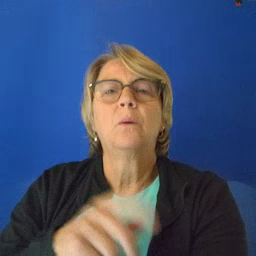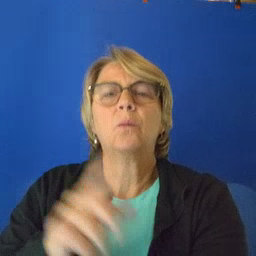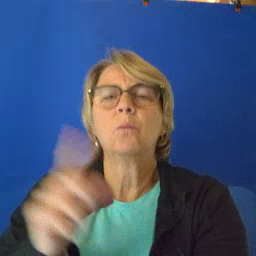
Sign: bug